Question: in mysql i can create a table named "select" using the following statement
'''
CREATE TABLE 'SELECT' (
Id INT,
Name VARCHAR(255)
}
'''

and it executed successfully and the table is created by the name "select" as you can see the image above. But the same couldn't be done in oracle 11g.
What would be the sql query that's required to create a table named "select" in other sql databases
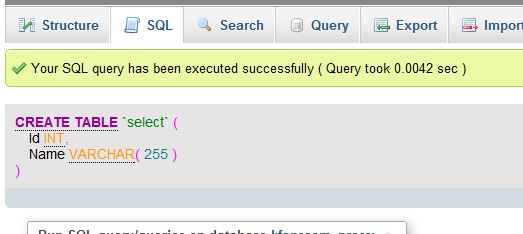
Answer: I think you should use
'''
CREATE TABLE "SELECT" ...
'''